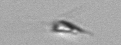
Label: Calciopappus